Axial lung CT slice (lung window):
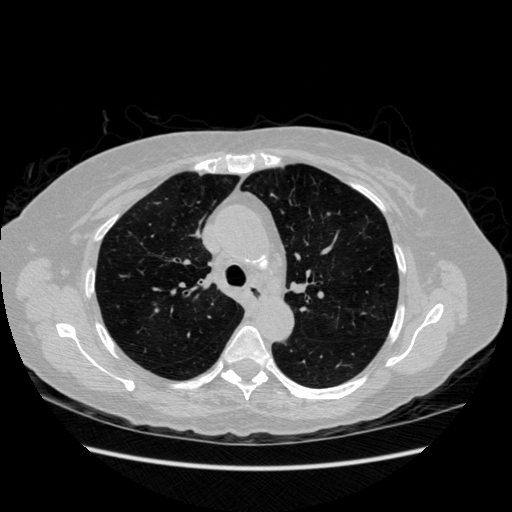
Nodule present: no